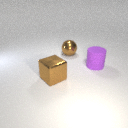
large brown metal cube in front of large brown metal sphere